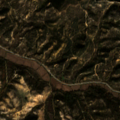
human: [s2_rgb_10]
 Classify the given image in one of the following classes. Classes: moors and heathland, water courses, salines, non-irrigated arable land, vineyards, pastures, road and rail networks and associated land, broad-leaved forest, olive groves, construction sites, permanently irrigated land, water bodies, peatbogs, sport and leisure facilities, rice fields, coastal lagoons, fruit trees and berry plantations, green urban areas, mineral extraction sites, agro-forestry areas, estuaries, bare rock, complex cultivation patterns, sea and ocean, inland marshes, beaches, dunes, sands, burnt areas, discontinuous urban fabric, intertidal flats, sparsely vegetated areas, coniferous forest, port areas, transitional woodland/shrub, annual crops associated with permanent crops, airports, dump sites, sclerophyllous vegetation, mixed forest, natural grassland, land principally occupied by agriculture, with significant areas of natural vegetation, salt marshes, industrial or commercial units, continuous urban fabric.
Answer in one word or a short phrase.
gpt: rice fields, broad-leaved forest, mixed forest, transitional woodland/shrub